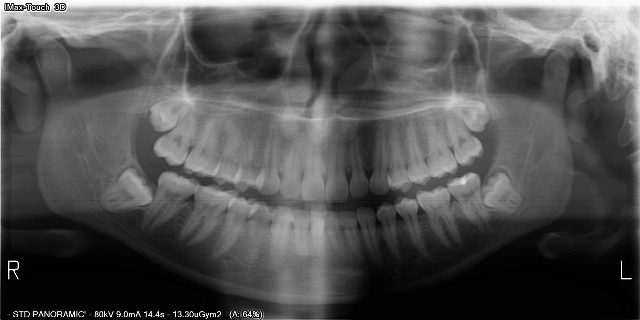
adult